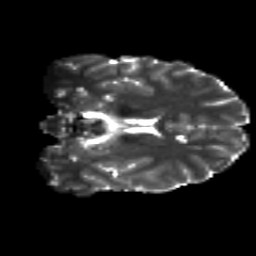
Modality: T2w
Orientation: coronal
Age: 19
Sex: male
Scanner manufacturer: siemens
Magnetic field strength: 3 T
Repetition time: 8.8 s
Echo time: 0.085 s